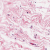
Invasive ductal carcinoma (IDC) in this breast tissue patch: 0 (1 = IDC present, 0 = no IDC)